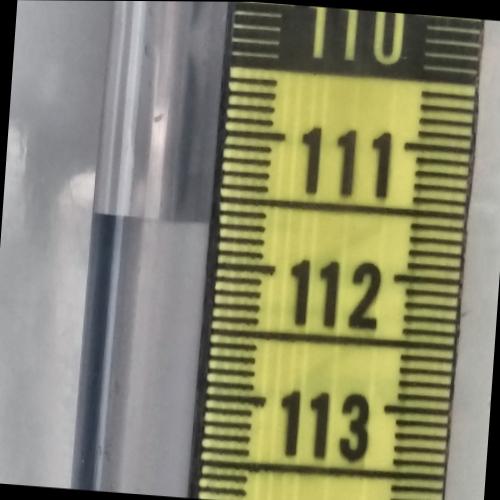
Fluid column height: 111.7 cm